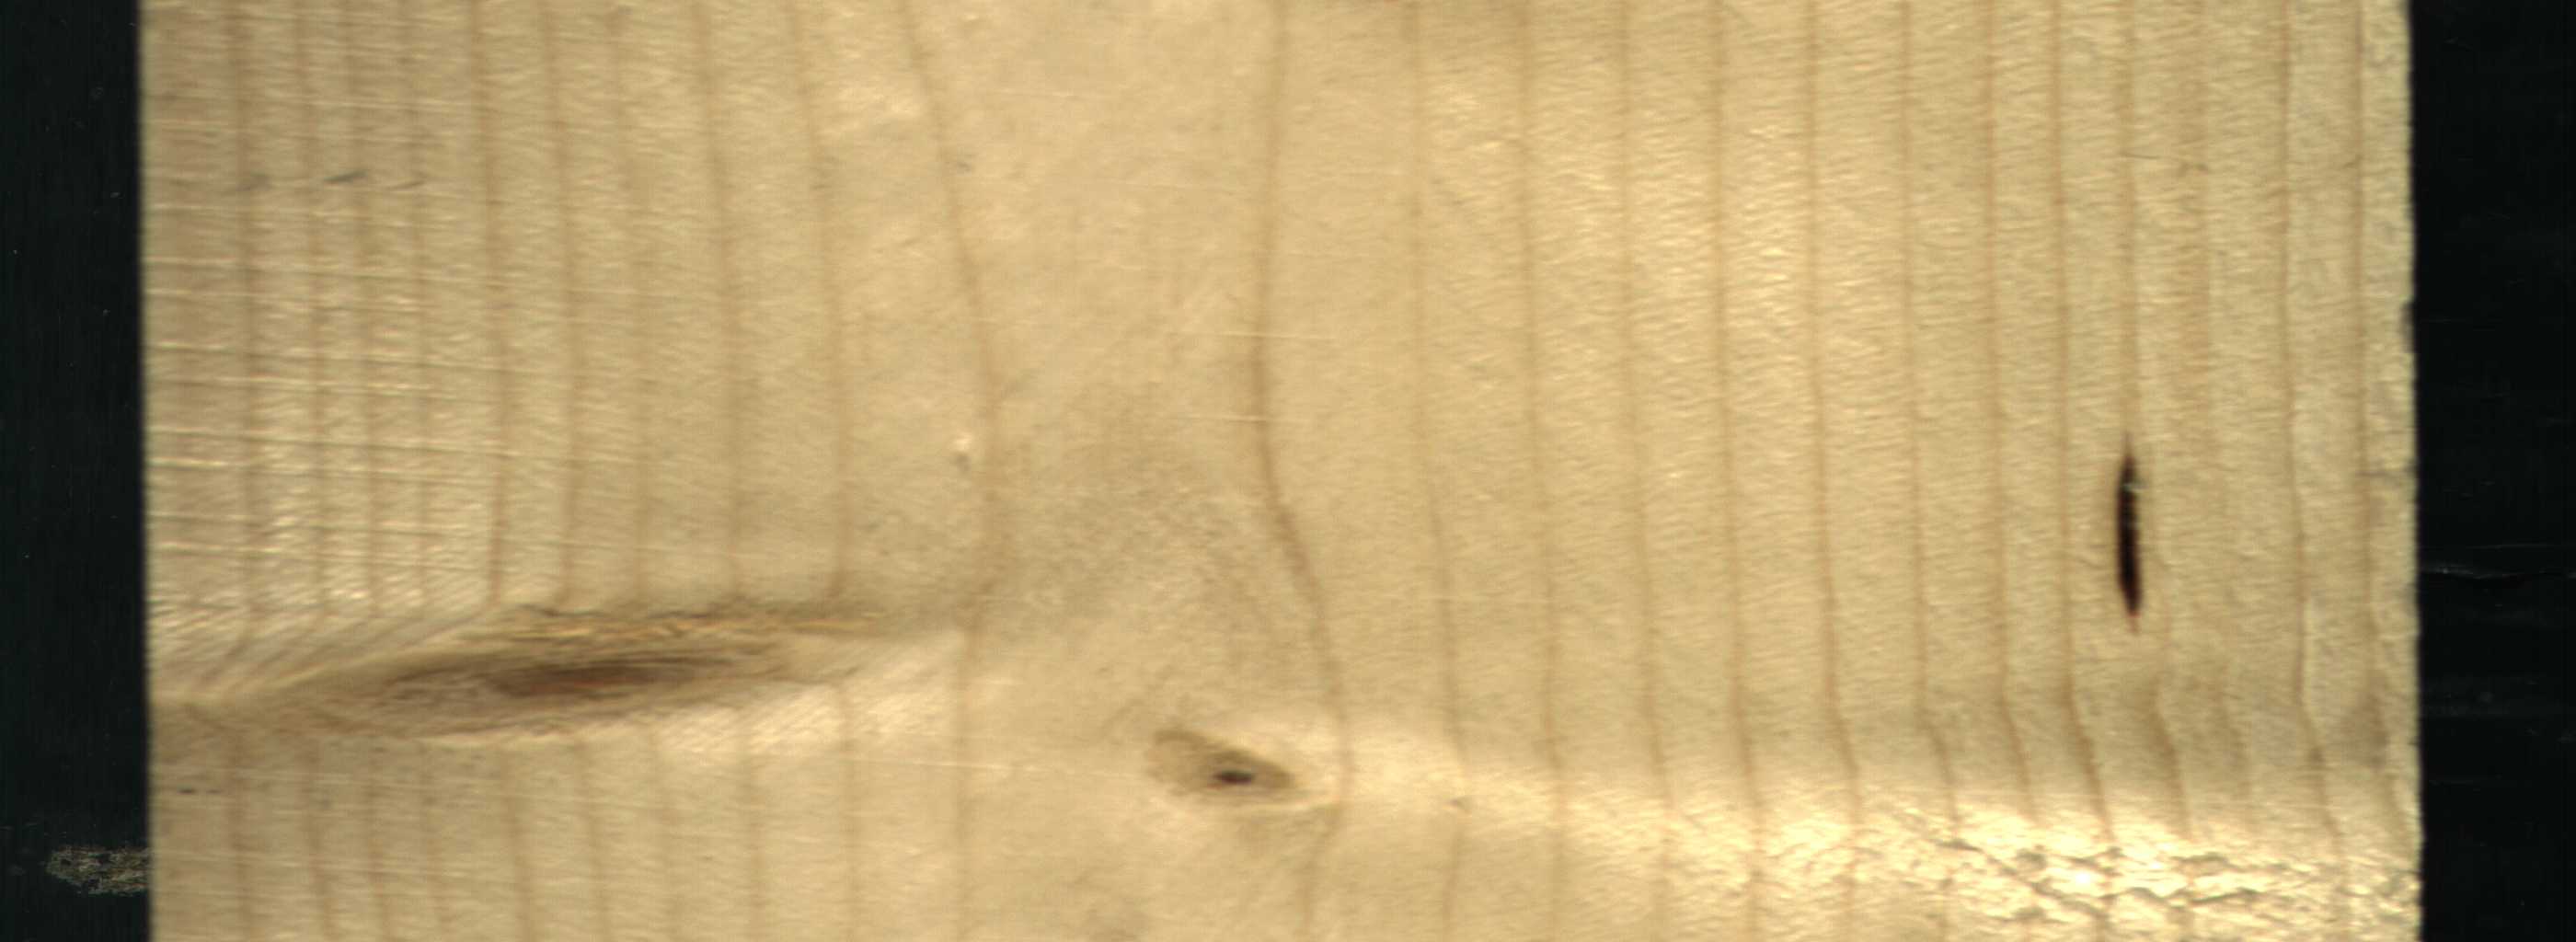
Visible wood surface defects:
resin
Live_Knot
Live_Knot